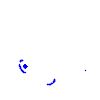
Particle: pion